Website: walmart
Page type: billing-address
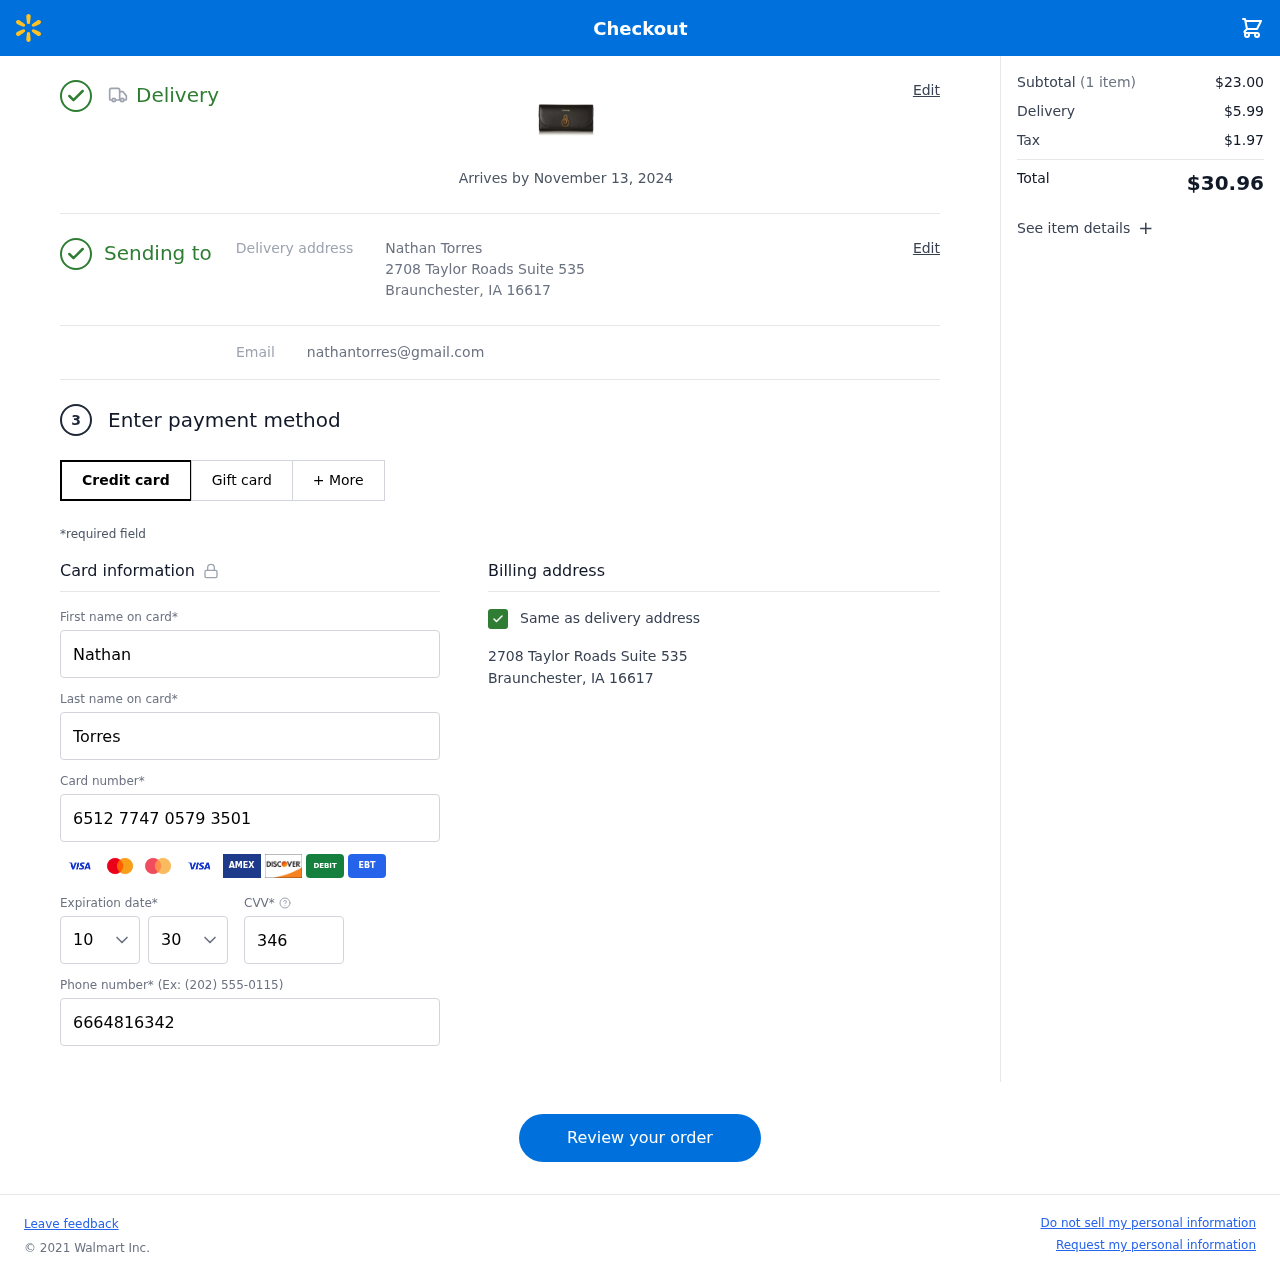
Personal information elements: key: PII_CARD_CVV
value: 346
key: PII_CARD_EXPIRY_MONTH
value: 10
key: PII_CARD_EXPIRY_YEAR
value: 30
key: PII_CARD_NUMBER
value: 6512 7747 0579 3501
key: PII_EMAIL
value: nathantorres@gmail.com
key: PII_FIRSTNAME
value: Nathan
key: PII_FULLNAME
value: Nathan Torres
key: PII_LASTNAME
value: Torres
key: PII_PHONE
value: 6664816342
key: PII_STREET
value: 2708 Taylor Roads Suite 535
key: PII_CITY_STATE_ZIP
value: Braunchester, IA 16617
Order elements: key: ORDER_DELIVERY_DATE
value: Arrives by November 13, 2024
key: ORDER_NUM_ITEMS
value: (1 item)
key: ORDER_SUBTOTAL
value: $23.00
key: ORDER_SHIPPING_COST
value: $5.99
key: ORDER_TAX
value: $1.97
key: ORDER_TOTAL
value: $30.96